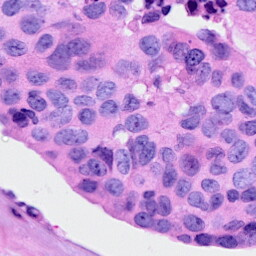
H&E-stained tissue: Breast